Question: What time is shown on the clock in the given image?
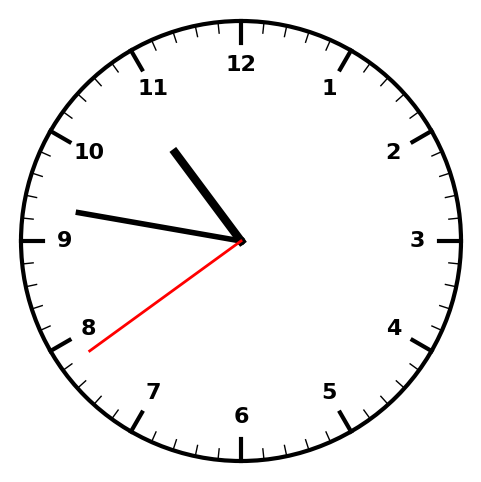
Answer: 10:46:39